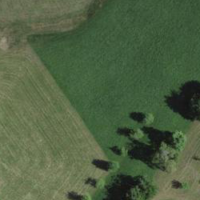
EUNIS habitat code: 24
Species observed at this site:
Fagus sylvatica